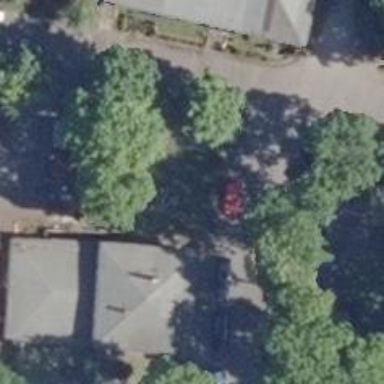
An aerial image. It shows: Residential road.